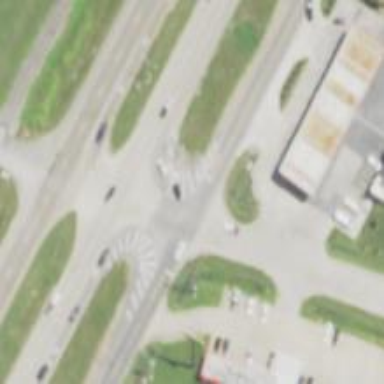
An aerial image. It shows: Road with stop sign.